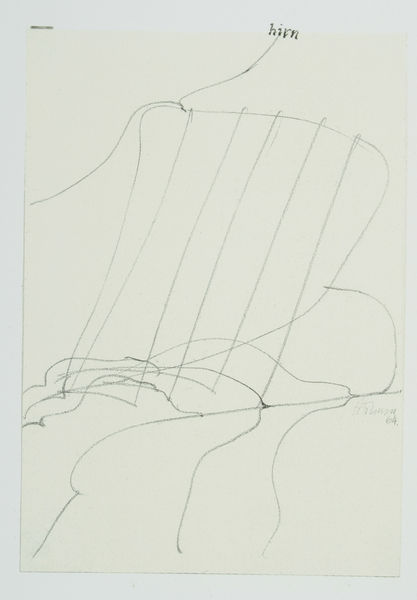
Titel: hirn
Künstler: Gerhard Hoehme
Standort: Düsseldorf
Institution: Gerhard und Magarete Hoehme-Stiftung
Schlagwörter: weiß, landschaft, grau, schwarz, skizze, zeichnung, muster, signatur, gitter, schrift, welle, wellen, papier, mieder, studie, abstrakt, flächen, modern, linien, karikatur, faden, striche, abstraktion, rechtecke, bögen, punkte, kurven, tusche, linie, kohle, minimalistisch, kontur, druck, radierung, stich, text, konturen, strich, quer, bleistift, entwurf, stift, plan, sol, strecken, verlauf, lewitt, netz, wort, zeichnug, vertikal, kreuzungen, hirn, gehirn, sol lewitt, minimal art, hirnverbindung, stuhlversuch